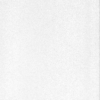
Label: dusty